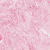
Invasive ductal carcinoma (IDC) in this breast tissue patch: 0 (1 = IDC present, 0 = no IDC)